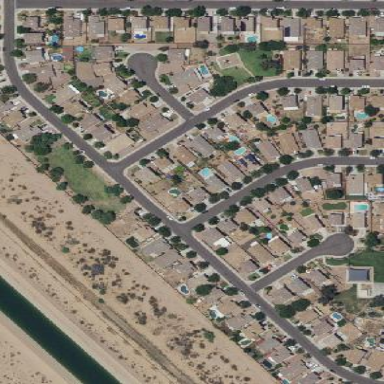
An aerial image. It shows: Residential area within neighborhood.